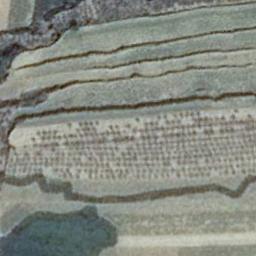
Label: terrace